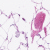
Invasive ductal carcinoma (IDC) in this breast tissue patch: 0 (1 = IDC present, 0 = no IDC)